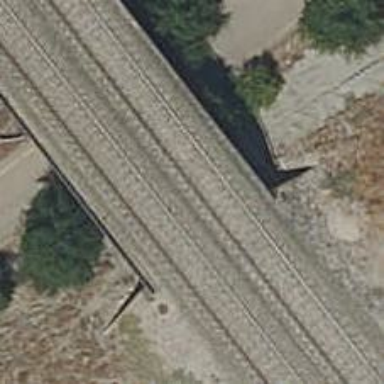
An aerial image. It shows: Railway with electrified contact lines.